Question: Odd character codes:
> k kiiiiiiiiiiiiiiiiiiii k k kiiiiiiiiiiiiiiiiiiii k k kiiiiiiiiiiiiiiiiiiii k k kiiiiiiiiiiiiiiiiiiii k
(Tip: Try editing this question and you'll see why they're odd, LIVE)
Yeah, that's right. You see the same thing I do.
Apparently, this came from a mac. So, with the little knowledge of the subject I have, I fired up notepad++ and tried to view it in hex.
The result? Try it yourself: <URL>
Fairly obvious; What the hell?
I can understand if it is 'Just a Bunch of Bits' in some weird proprietary binary encoding (containing stuff like color, font, etc. etc.). But why do they show up so strange?
Also, why do notepad++ not show the original characters from the beginning? If you turn on the hex-editor and then turn it off, it's like it .
(Also (again), try copy-pasting the above characters into notepad++. See the difference? Nothing but '0x3f' and the occasional '0x20'. This is also true for each individual character. As far as I know, neither a space nor a question-mark looks like the above characters. But oh, I may be wrong of course..)
Here's a snippet from outlook:

Editing these characters using 'UTF-8' instead of stupid 'ANSI' actually lets you see the correct bytes.
I probably should have been more clear in what I wanted to know when I wrote the question (in my defence, I was so grossed out I just wanted to scream 'BRAINOVERFLOW' when I saw it [the screenshot]).
(copied from yahoo answer)
It appears to be a thing called "stacking diacritics" using Thai characters.
Essentially the Thai character k "ko kai" can have any of several superscripted diacritic marks such as "maitaikhu". If you follow "ko kai" with "maitaikhu", the latter appears as a superscript thus: k
If you put further diacritics after such a combination, they'll stack thus: k
Here are the characters that will do it: <URL>...
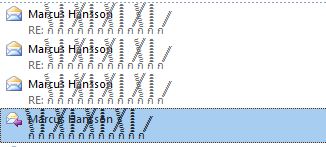
Answer: Easy search on gnome charmap:
'''
U+0E01 THAI CHARACTER KO KAI
General Character Properties
In Unicode since: 1.1
Unicode category: Letter, Other
Various Useful Representations
UTF-8: 0xE0 0xB8 0x81
UTF-16: 0x0E01
C octal escaped UTF-8: k
XML decimal entity: k
'''
followed by (one or more of / a variation of):
'''
U+0E47 THAI CHARACTER MAITAIKHU
General Character Properties
In Unicode since: 1.1
Unicode category: Mark, Non-Spacing
Various Useful Representations
UTF-8: 0xE0 0xB9 0x87
UTF-16: 0x0E47
C octal escaped UTF-8:
XML decimal entity:
Annotations and Cross References
Alias names:
* mai taikhu
'''
The second is a non-spacing mark decorating the first char